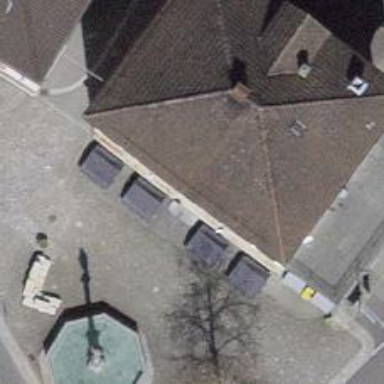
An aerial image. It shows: Pub.